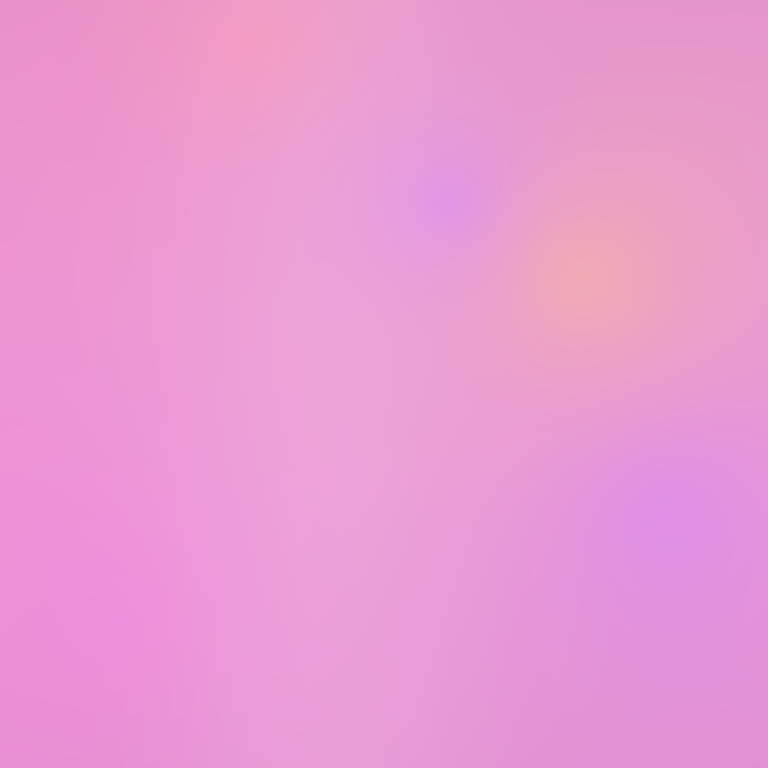
Abstract light effect, smooth gradient from soft pink to gentle lavender, serene atmosphere, diffuse glow, no room, no furniture, no objects.